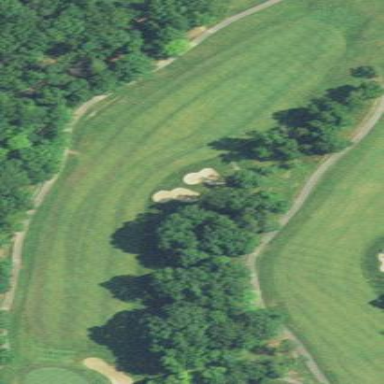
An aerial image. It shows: Golf fairway surrounded by grass.